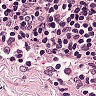
Metastatic tissue present: no